Question: The tabs that show up for LayoutDocument have short titles, like AA,AB,AC. Consequently, their tab sizes are relatively small.
Is there a way to manually set a fixed width for the tabs?
'''
<avalonDock:DockingManager x:Name="DockManager" AllowMixedOrientation="True">
<avalonDock:DockingManager.Theme>
<themes:AeroTheme/>
</avalonDock:DockingManager.Theme>
<avalonDock:LayoutRoot>
<avalonDock:LayoutPanel Orientation="Horizontal">
<avalonDock:LayoutDocumentPaneGroup>
<avalonDock:LayoutDocumentPane >
<avalonDock:LayoutDocument Title="AA" CanClose="False" >
<my:LGDCSimulator/>
</avalonDock:LayoutDocument>
<avalonDock:LayoutDocument Title="AB" CanClose="False">
<my:OtherCompanyDCSimulator/>
</avalonDock:LayoutDocument>
</avalonDock:LayoutDocumentPane>
</avalonDock:LayoutDocumentPaneGroup>
</avalonDock:LayoutPanel>
</avalonDock:LayoutRoot>
</avalonDock:DockingManager>
'''

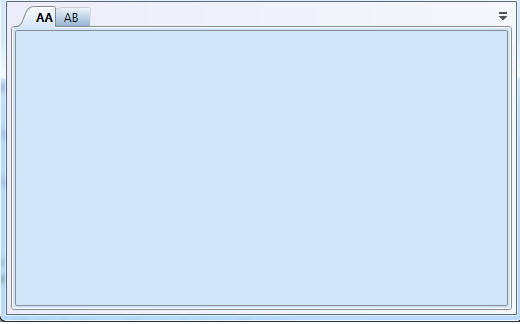
Answer: You can set width globally for all 'LayoutDocument' in 'DockingManager' resources:
'''
<avalonDock:DockingManager x:Name="DockManager" AllowMixedOrientation="True">
<avalonDock:DockingManager.Resources>
<Style TargetType="{x:Type avalonDock:LayoutDocumentTabItem}">
<Setter Property="Width" Value="120" />
</Style>
</avalonDock:DockingManager.Resources>
<avalonDock:DockingManager.Theme>
<avalonDock:AeroTheme/>
</avalonDock:DockingManager.Theme>
...
'''